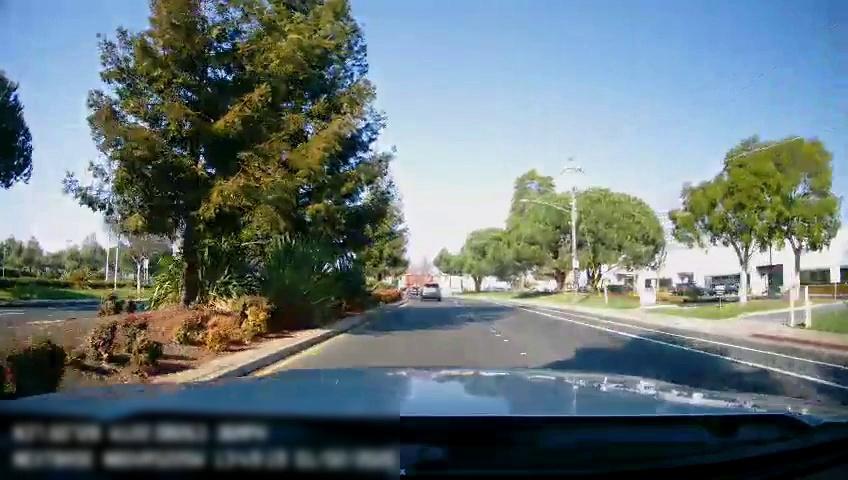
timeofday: Day
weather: Sunny
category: Drivable Space
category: Drivable Space
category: Vehicles | SUV
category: Lanes | Alternate Lane
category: Lanes | Alternate Lane
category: Lanes | Alternate Lane
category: Lanes | Current Lane